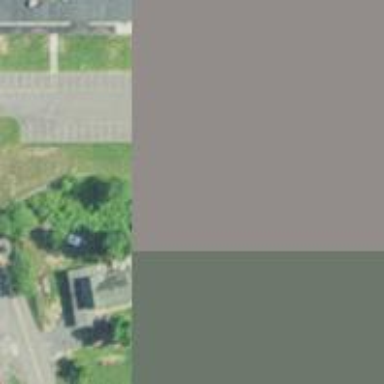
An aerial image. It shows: Parking space is available.